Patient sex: F
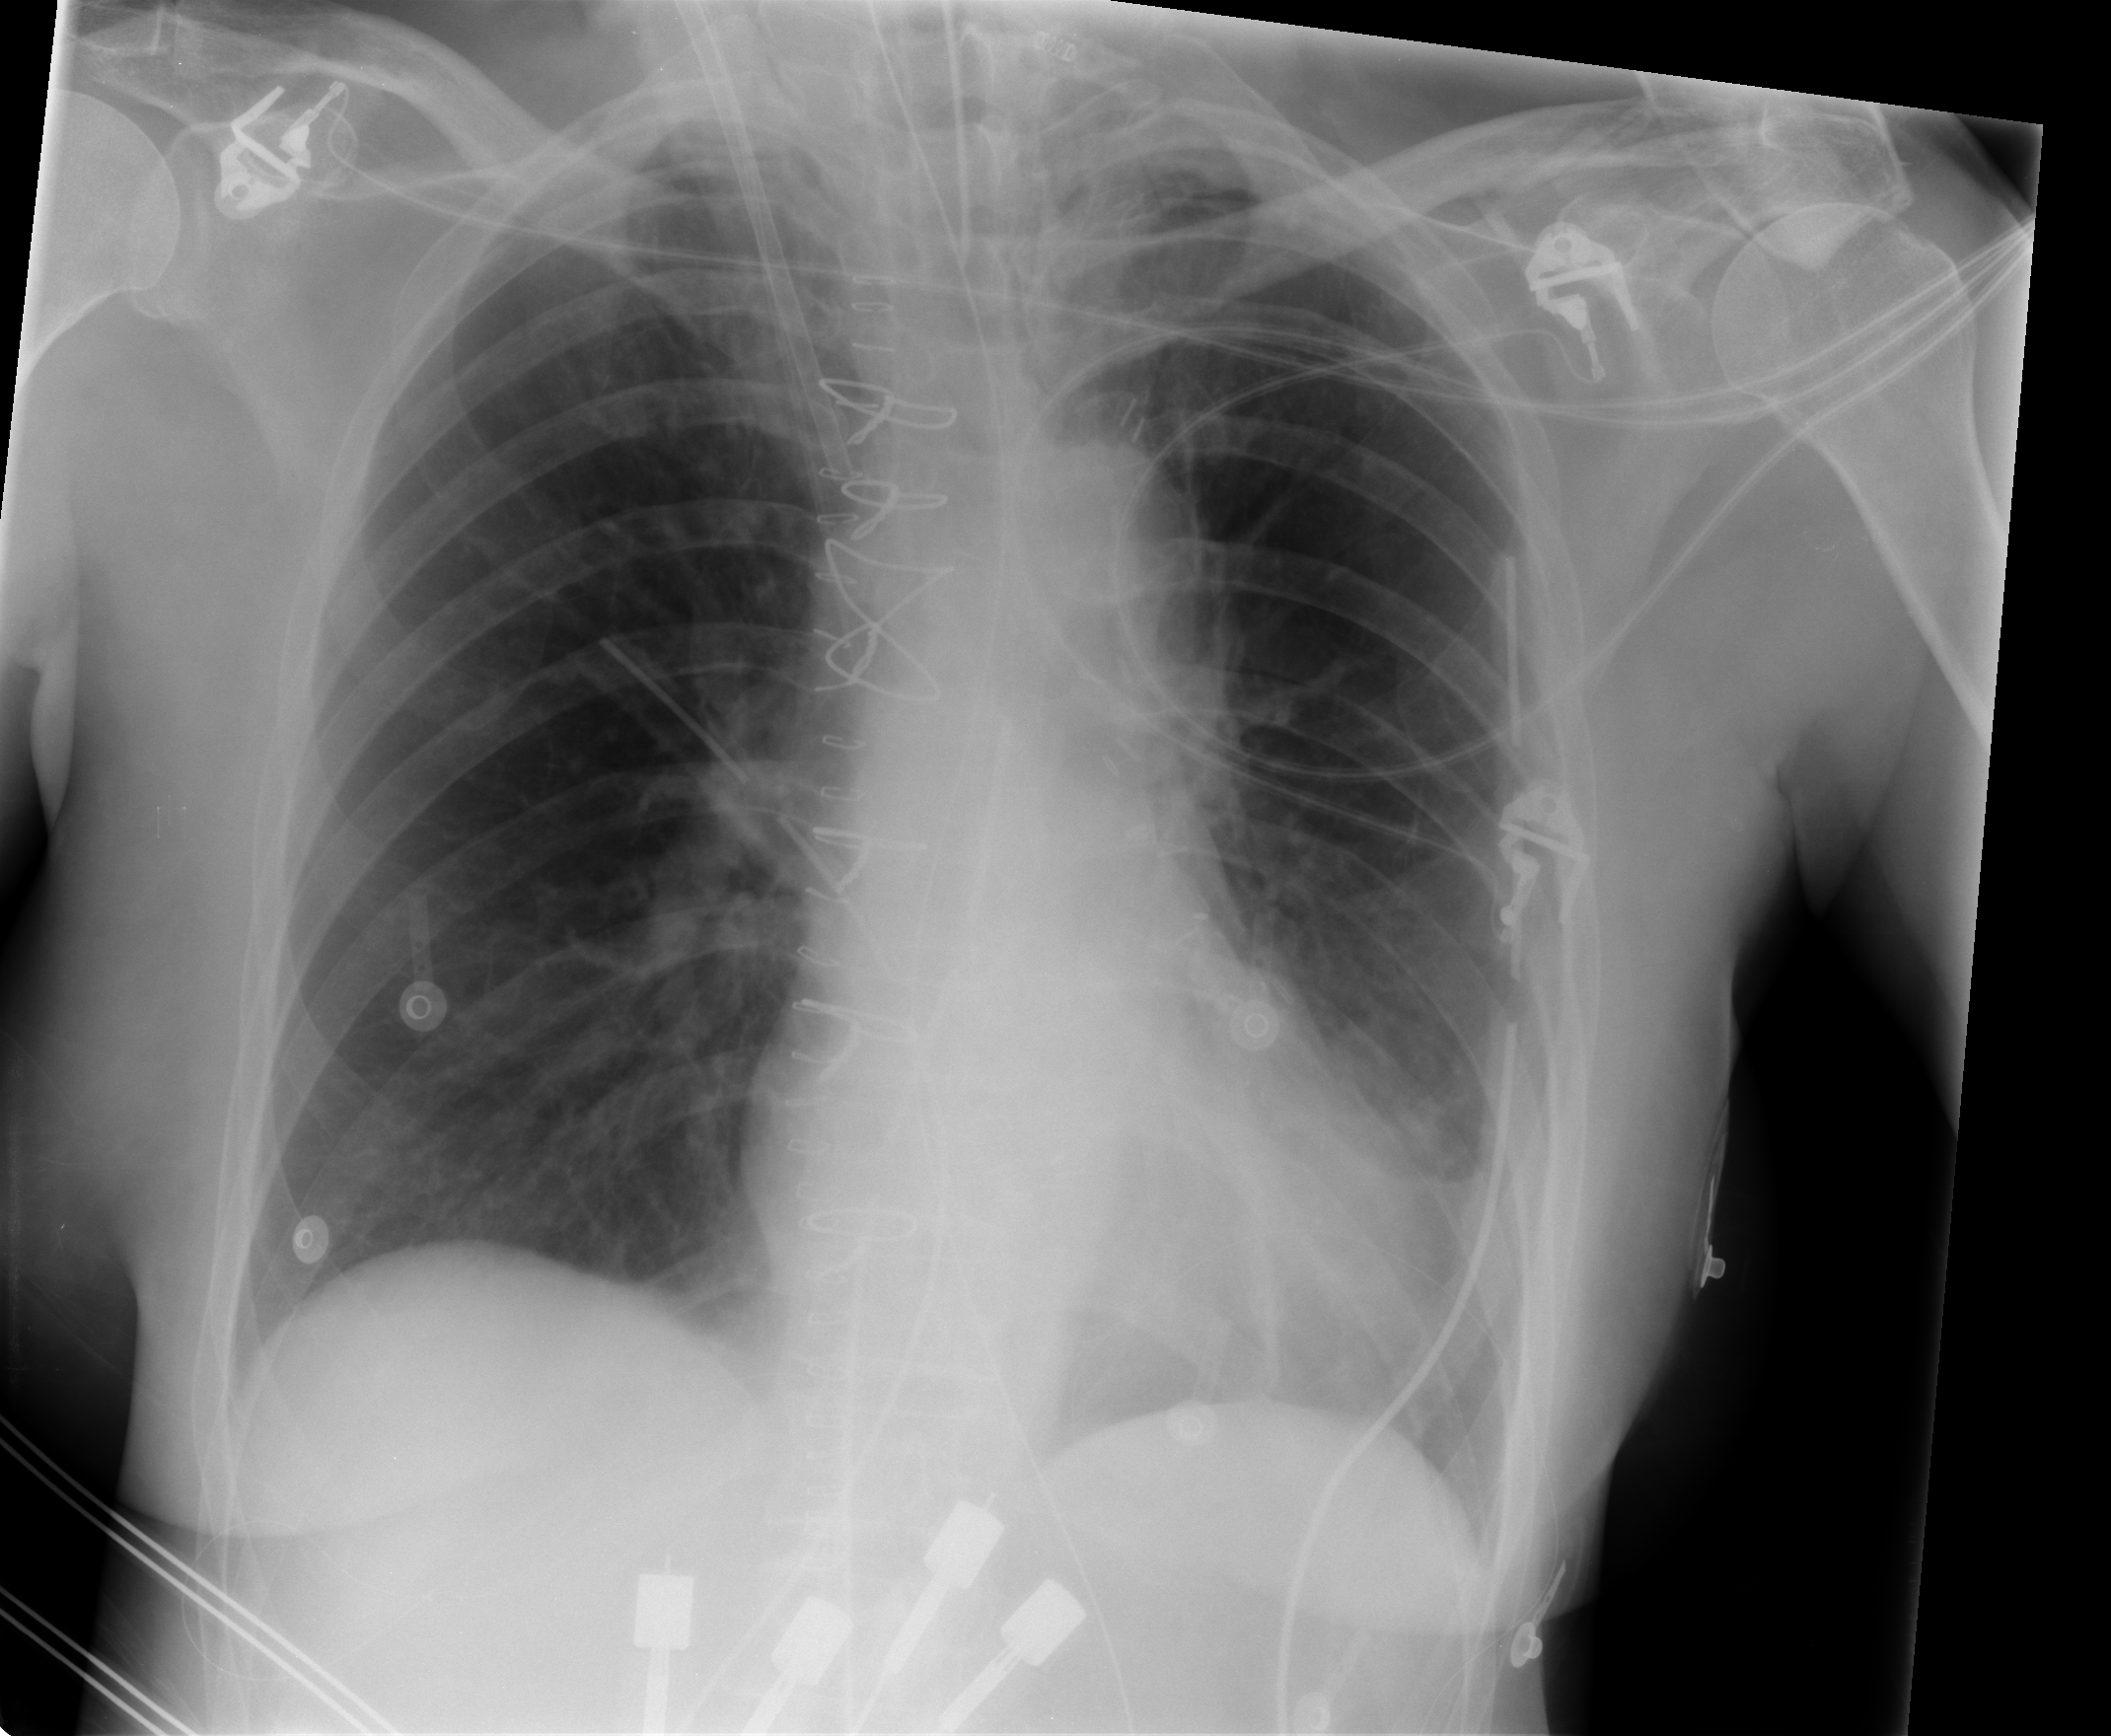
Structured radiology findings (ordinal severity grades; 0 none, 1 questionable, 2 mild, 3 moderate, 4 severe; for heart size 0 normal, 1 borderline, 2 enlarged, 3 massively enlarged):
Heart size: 0
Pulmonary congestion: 0
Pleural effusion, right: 0
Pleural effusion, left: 1
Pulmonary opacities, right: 0
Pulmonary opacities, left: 0
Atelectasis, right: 2
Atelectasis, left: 2